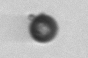
Label: bead